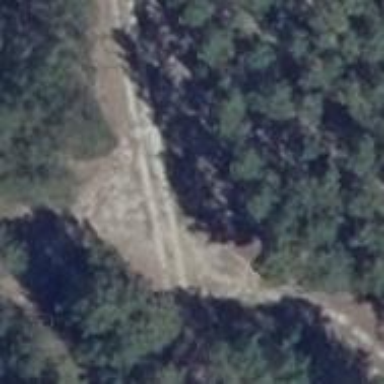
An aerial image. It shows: Gravel track with grade3 tracktype.